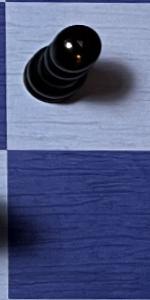
Label: Empty